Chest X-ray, PA view. Patient: 53 years old, sex M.
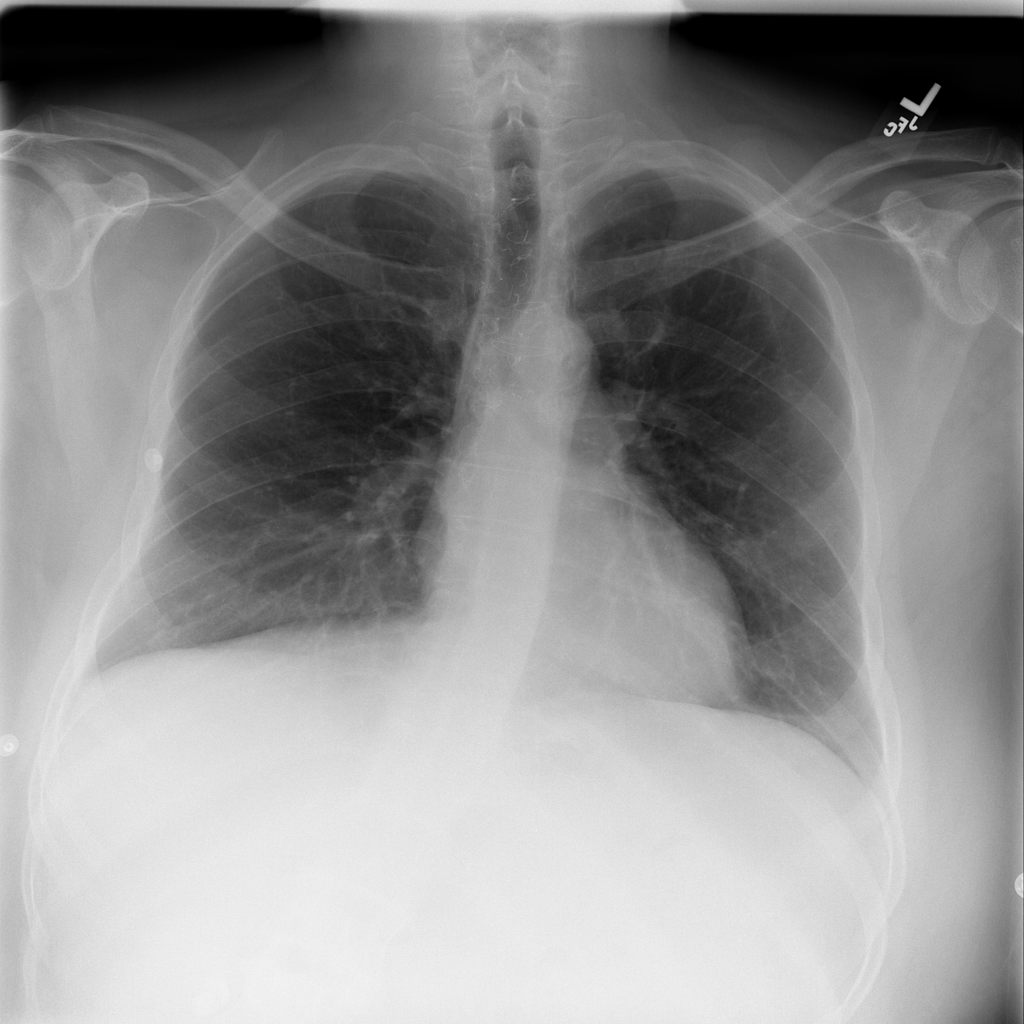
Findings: No Finding